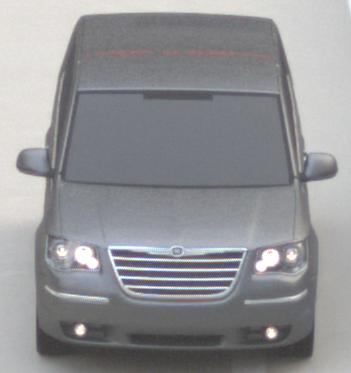
Make: Chrysler
Model: Grand Voyager 3.8
Detailed model: Grand Voyager
Model produced from: 2008/03
Model produced until: 2010/12
Doors: 5
Color: gray
Road condition: dry road
Daytime: morning or afternoon
Contrast: low contrast